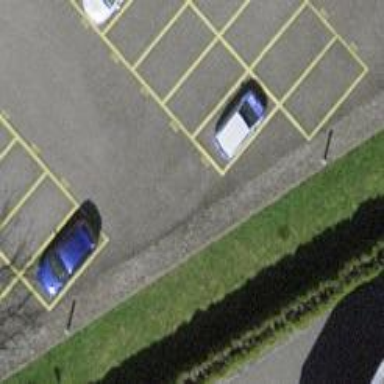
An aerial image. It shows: Parking aisle designated as service road.